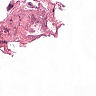
Metastatic tissue present: no